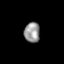
Tissue: lung
Cell type: Endothelial cells
Senescence score: 0.5997
Nuclear area (px): 311
Mean DAPI intensity: 150.752